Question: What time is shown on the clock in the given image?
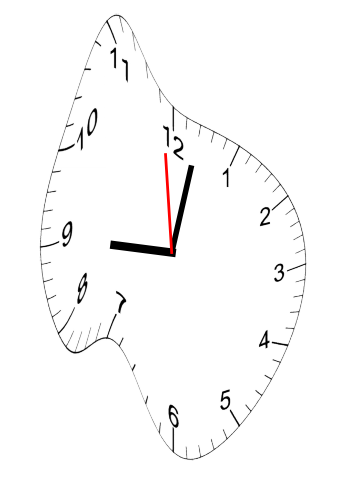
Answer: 09:01:59